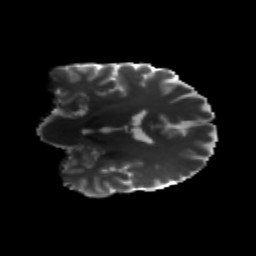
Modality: T2w
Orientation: coronal
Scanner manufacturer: siemens
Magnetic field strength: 3 T
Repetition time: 8.8 s
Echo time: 0.085 s